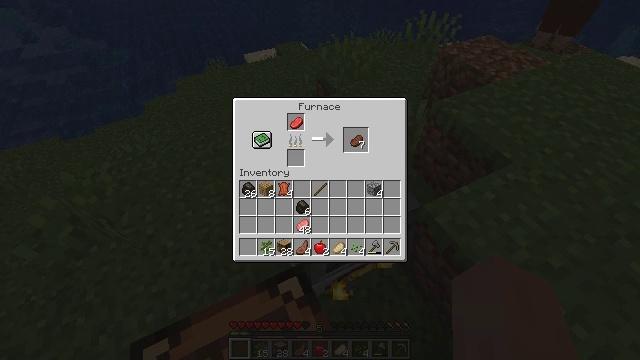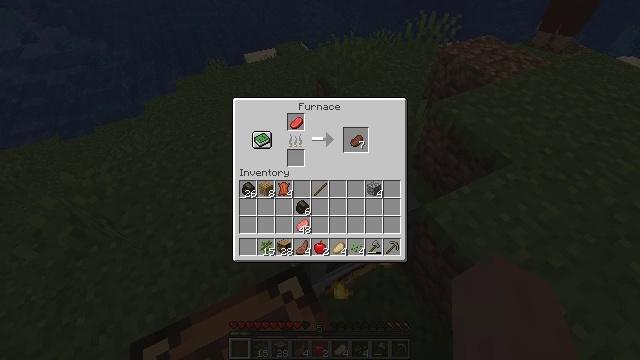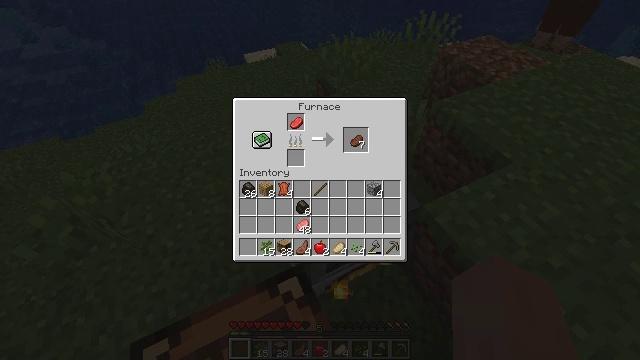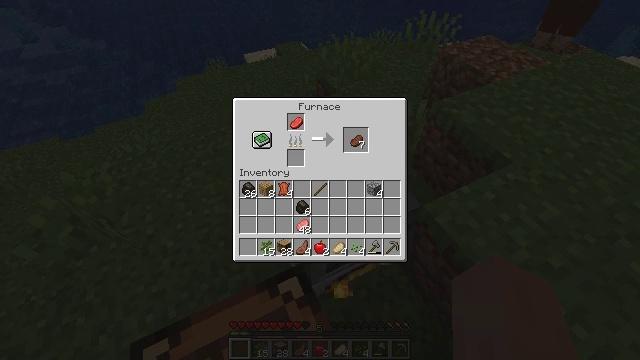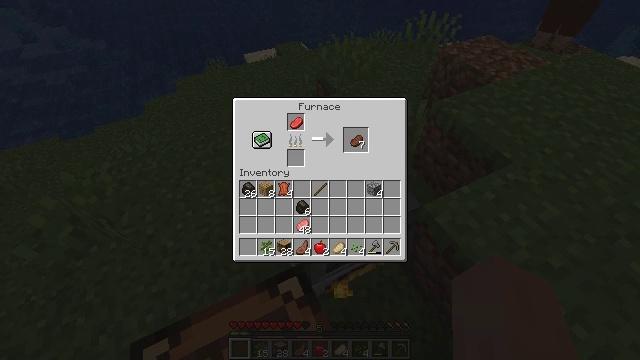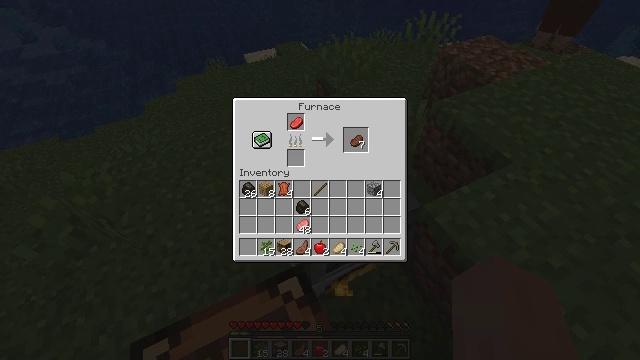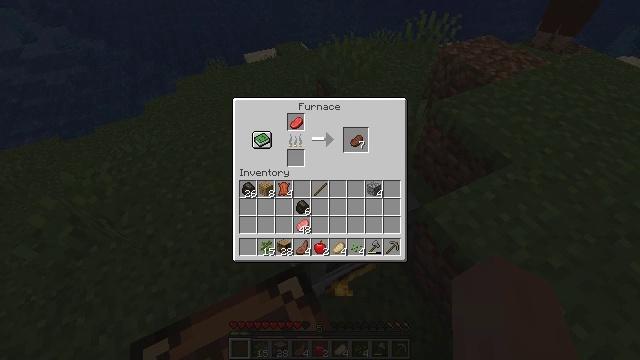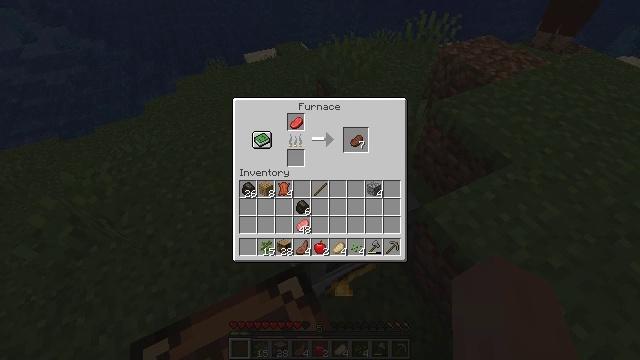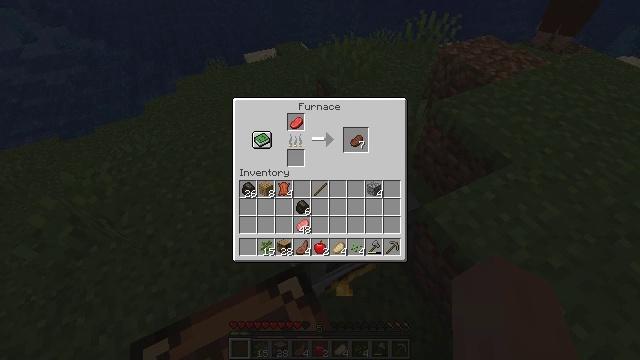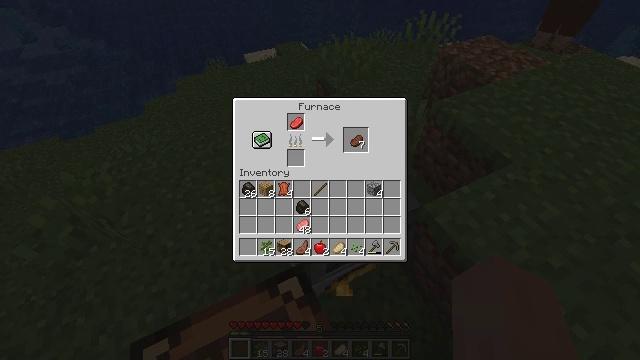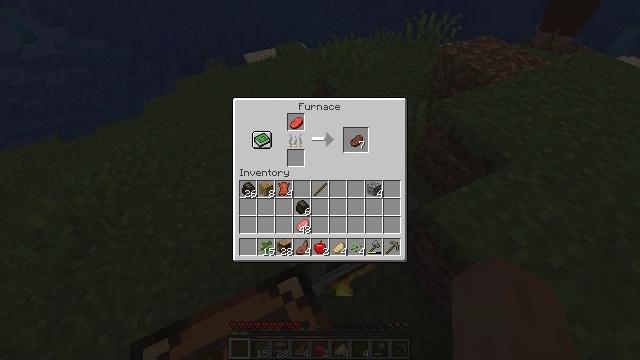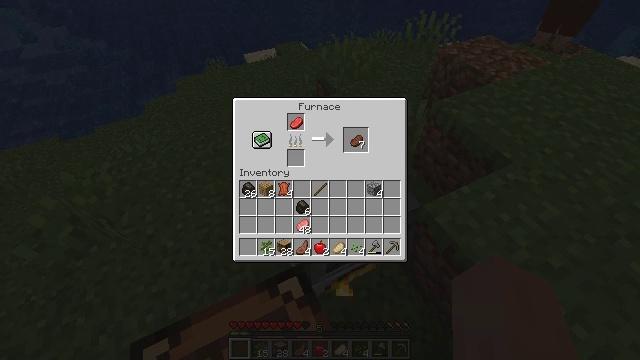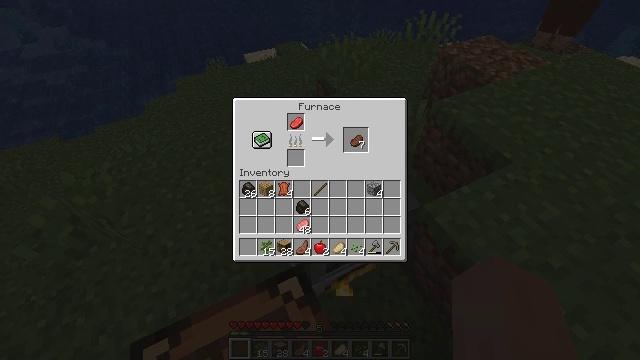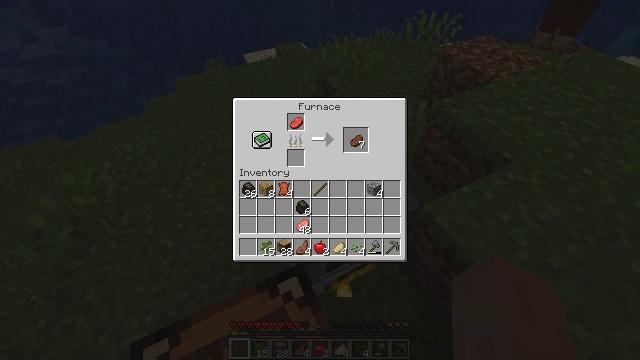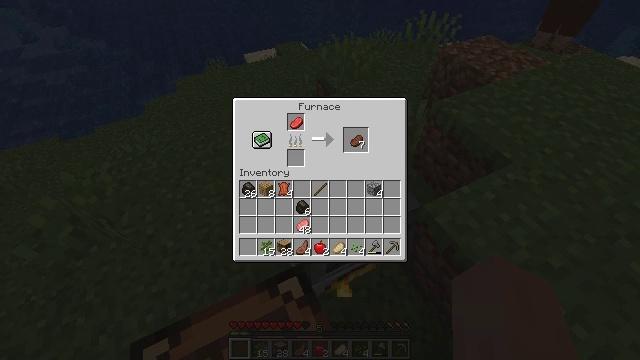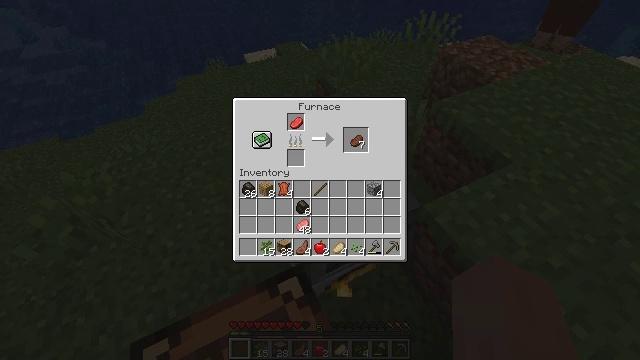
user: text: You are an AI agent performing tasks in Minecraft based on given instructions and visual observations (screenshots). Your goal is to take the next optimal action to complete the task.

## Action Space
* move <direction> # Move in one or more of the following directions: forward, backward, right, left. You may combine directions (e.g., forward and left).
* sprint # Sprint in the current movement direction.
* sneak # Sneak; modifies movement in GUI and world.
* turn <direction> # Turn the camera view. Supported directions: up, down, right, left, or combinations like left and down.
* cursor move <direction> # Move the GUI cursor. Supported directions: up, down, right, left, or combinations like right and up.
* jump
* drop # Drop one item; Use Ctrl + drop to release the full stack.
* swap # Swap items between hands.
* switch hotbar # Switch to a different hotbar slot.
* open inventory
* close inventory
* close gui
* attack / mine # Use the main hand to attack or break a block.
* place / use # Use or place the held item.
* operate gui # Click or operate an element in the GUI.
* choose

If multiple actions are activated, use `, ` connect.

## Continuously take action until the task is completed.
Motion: motion action
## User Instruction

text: Cook beef with the furnace.
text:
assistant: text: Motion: no_op
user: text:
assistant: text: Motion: no_op
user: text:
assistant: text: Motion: no_op
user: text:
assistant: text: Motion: no_op
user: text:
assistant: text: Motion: no_op
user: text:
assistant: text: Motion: no_op
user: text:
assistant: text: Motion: no_op
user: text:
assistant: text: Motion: no_op
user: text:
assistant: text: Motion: no_op
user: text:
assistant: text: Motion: no_op
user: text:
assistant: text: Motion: no_op
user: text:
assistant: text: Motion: no_op
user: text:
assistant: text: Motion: no_op
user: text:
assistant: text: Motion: no_op
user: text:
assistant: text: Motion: no_op
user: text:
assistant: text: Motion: no_op
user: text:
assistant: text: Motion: no_op
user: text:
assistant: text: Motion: no_op
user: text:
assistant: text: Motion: no_op
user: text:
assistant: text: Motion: no_op
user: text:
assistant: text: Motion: no_op
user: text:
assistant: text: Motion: no_op
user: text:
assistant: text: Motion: no_op
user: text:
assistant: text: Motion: no_op
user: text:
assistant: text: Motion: no_op
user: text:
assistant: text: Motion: no_op
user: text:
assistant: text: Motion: no_op
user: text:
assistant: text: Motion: no_op
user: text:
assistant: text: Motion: no_op
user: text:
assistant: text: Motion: no_op